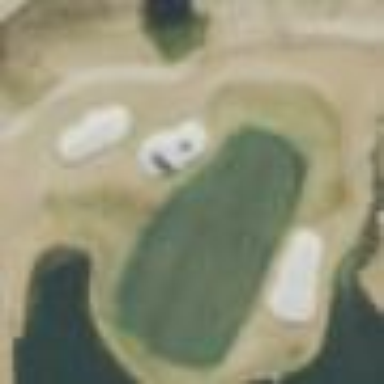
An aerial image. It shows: Rough area in golf course.